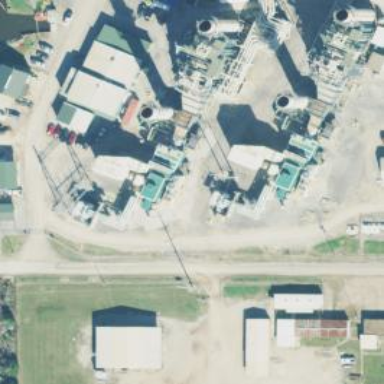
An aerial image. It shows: Gas turbine generator is in use.